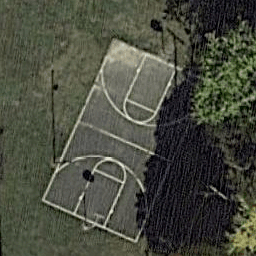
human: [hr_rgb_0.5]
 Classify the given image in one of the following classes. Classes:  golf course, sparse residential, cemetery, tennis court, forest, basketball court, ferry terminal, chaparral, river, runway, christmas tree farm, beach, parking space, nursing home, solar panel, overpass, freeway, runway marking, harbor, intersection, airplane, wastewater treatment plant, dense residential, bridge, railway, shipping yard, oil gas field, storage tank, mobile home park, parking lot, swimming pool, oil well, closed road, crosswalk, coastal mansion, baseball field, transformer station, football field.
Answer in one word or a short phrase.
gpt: basketball court